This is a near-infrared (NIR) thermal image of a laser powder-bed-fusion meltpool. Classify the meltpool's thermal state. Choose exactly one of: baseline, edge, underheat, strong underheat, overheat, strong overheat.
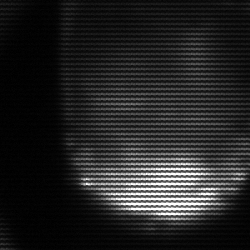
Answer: edge